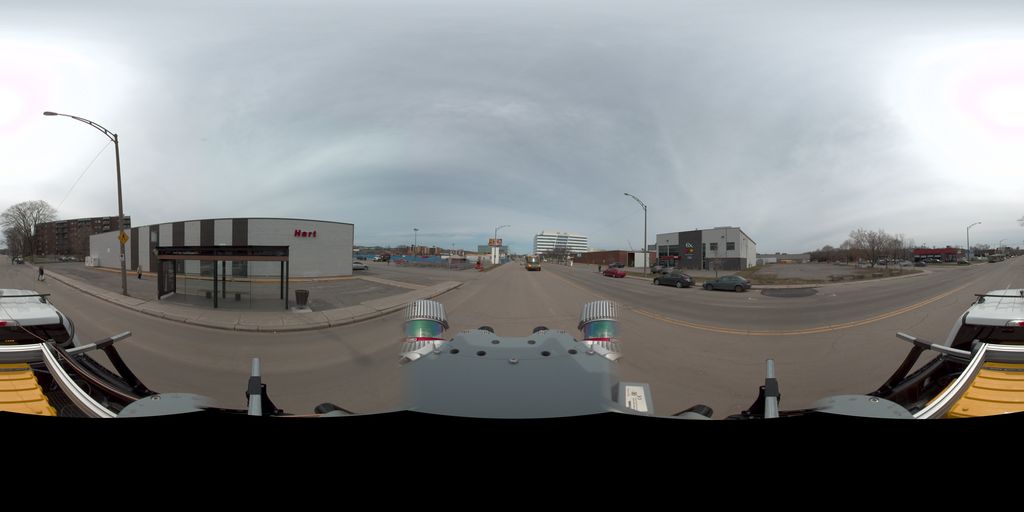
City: quebec_city